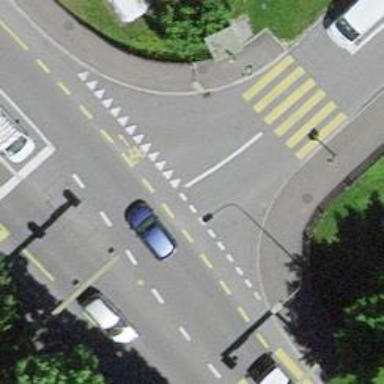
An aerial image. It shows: Zebra crossing on the road.